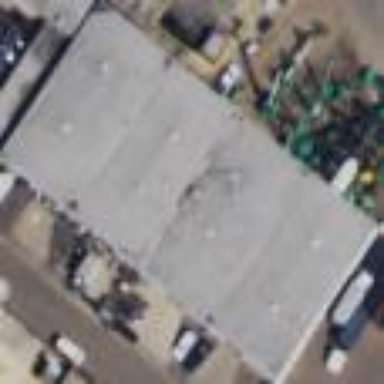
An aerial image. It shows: Industrial building.